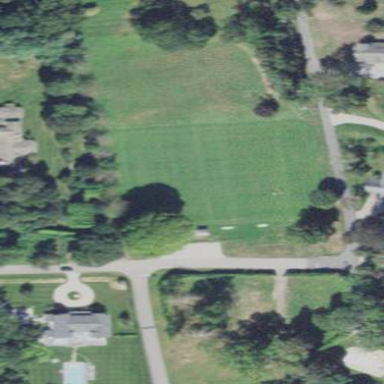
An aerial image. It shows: Recreation ground.